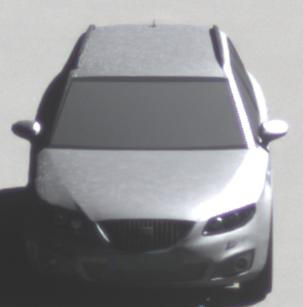
Make: SEAT
Model: Exeo ST 1.6
Detailed model: Exeo (3R) ST
Model produced from: 2010/05
Model produced until: 2010/08
Doors: 5
Color: white
Road condition: dry road
Daytime: morning or afternoon
Contrast: high contrast